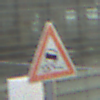
Verkehrszeichen: SchleuderOderRutschgefahr
Umgebung: Outdoor, Urban
Tageszeit: SunriseSunset
Wetter: PartlyCloudy
Licht: Natural
Jahreszeit: NotSpecified
Kontrast: LowContrast